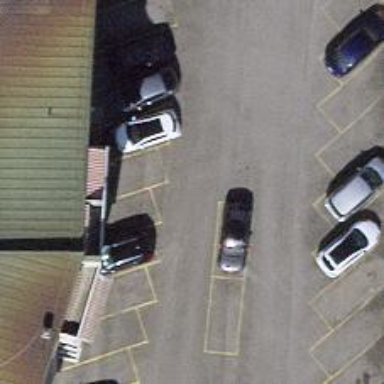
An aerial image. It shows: Parking aisle designated as service road.